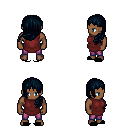
a pixel art fantasy rpg character, male body template, human, dark skin, maroon tunic, magenta pants, raven left-swept hairstyle, black slippers, four views (front, back, left, right), 2x2 character sprite sheet, small pixel art, hard edges, no anti-aliasing